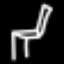
Label: chair